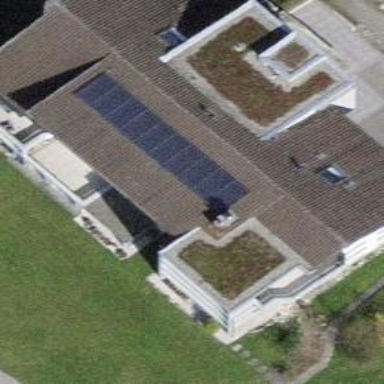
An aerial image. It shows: Solar photovoltaic panel generator.